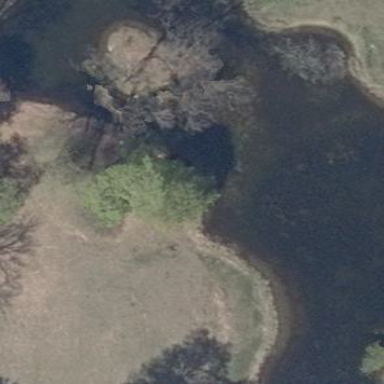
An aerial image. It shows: Pond with natural water.